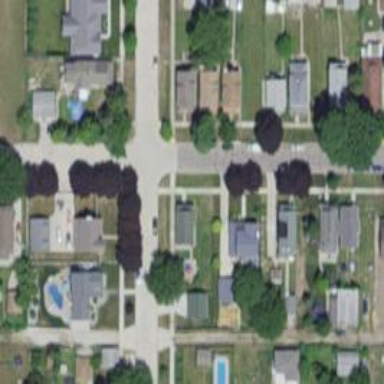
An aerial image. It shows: Residential road with separate asphalt sidewalk.